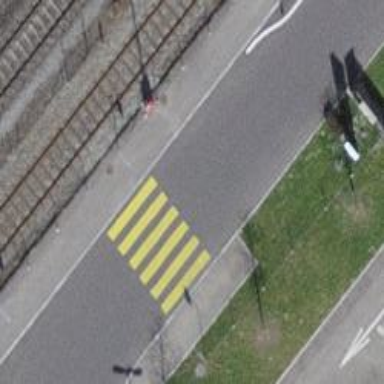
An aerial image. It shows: Zebra crossing on footway.